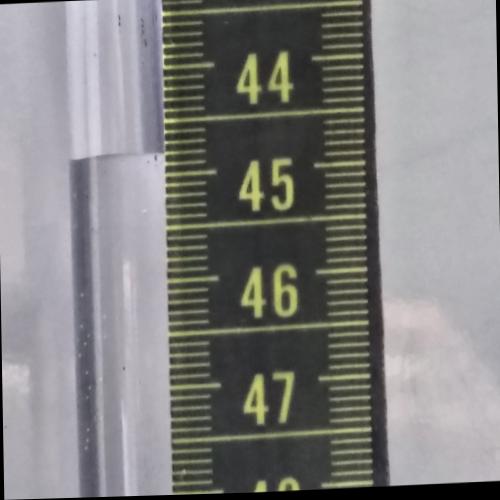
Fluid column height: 44.8 cm